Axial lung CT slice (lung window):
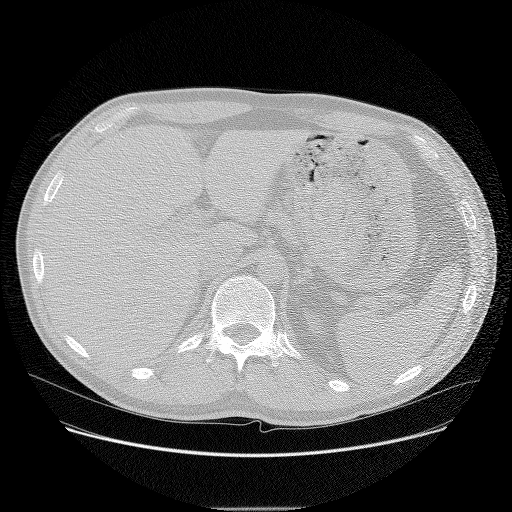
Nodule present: no